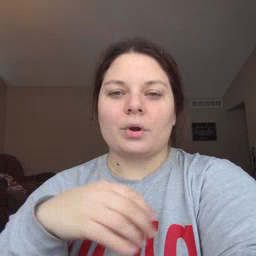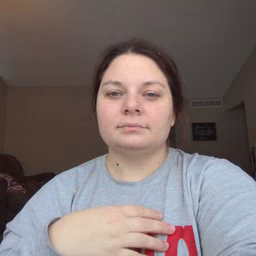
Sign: backyard